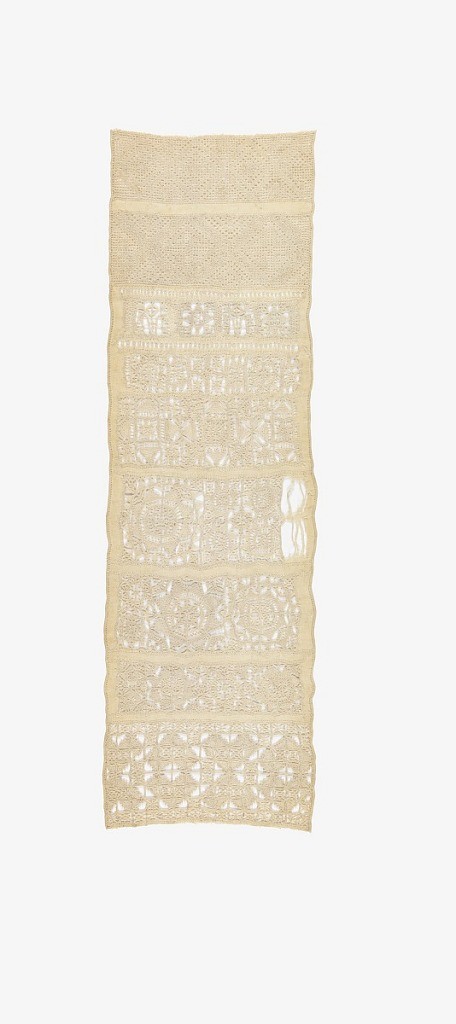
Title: Sampler
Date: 17th century
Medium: linen embroidery on linen foundation Technique: withdrawn element embroidery with needle-made fillings on plain weave foundation
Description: Central part of a whitework sampler with bands of pattern.